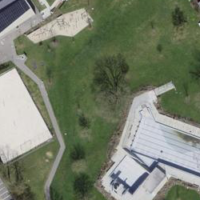
EUNIS habitat code: 55
Species observed at this site:
Echium vulgare